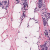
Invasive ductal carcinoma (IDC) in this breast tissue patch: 0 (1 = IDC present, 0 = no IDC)